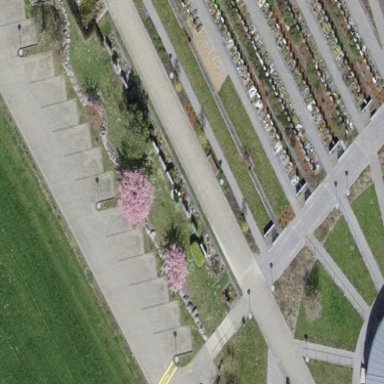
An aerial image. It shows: Parking area with grass paver surface.